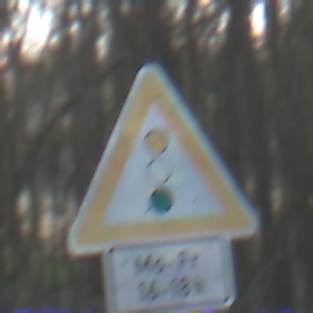
Verkehrszeichen: Lichtzeichenanlage
Zusatzzeichen unten: ZeitangabenMitBeschraenkungAufWochentage2
Umgebung: Outdoor, Nature
Tageszeit: SunriseSunset
Wetter: Clear
Licht: Natural
Jahreszeit: Winter
Kontrast: LowContrast